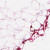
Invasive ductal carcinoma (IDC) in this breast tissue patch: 0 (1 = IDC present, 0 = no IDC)